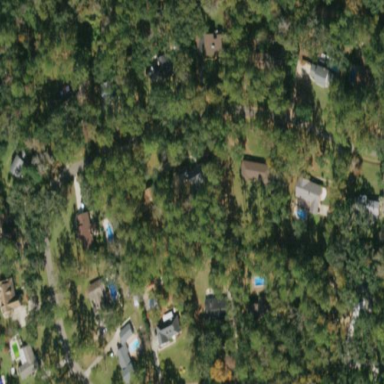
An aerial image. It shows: Residential area composed of single-family homes.